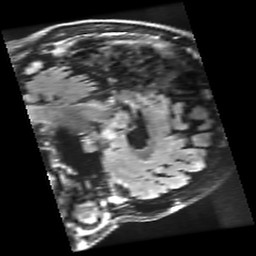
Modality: FLAIR
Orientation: sagittal
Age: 77
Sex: female
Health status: healthy
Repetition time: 12 s
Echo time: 0.09782 s